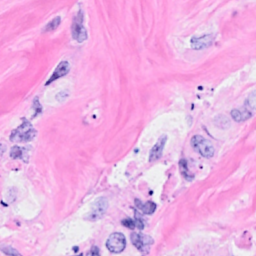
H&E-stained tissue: Breast